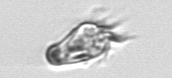
Label: Paratontonia_gracillima